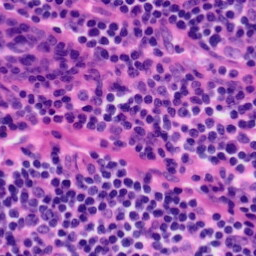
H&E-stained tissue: Tonsil